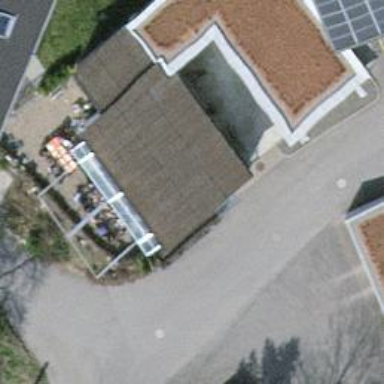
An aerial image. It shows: Restaurant.